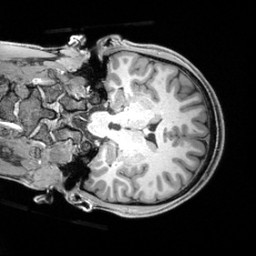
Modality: T1w
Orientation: coronal